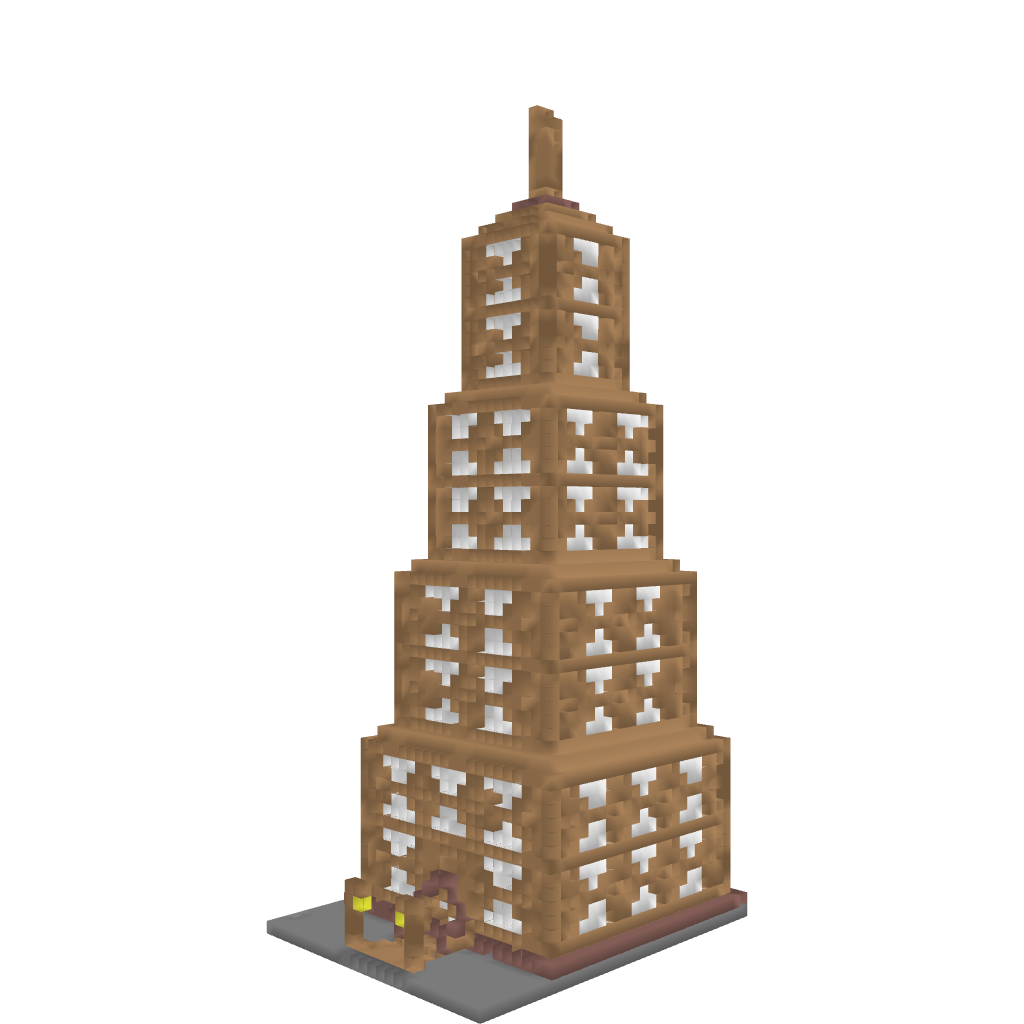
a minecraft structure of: Clock Tower bad low quality